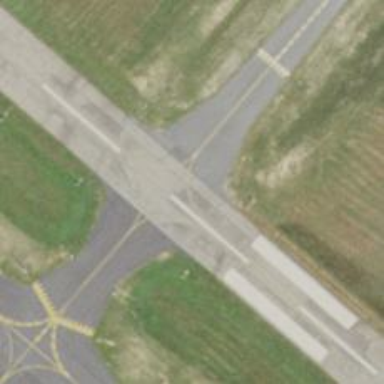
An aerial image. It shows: View of taxiway at the airport.